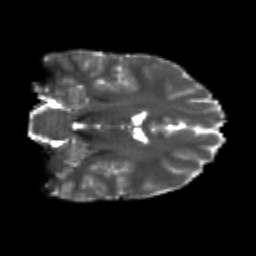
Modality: T2w
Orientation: coronal
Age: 20
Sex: male
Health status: healthy
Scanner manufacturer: philips
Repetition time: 7.386 s
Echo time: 0.08599 s